Question: >
<URL>
Some of my lines in vim are getting weird horizontal lines in the leading whitespace. I don't know why. Maybe a plugin I have installed?
Here's a picture

Only some lines get them. I've tried closing and opening the file.
Does anyone know how to turn this off?
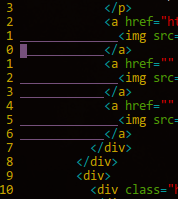
Answer: Those lines are part of the underline syntax highlighting of hyperlinks. Notice that they occur inside '<a>' tags. Some colorschemes won't underline hyperlinked content inside '<a>', but if you wanted to continue using the same colorscheme you would need to modify or override the 'HtmlHiLink' directives in the 'html.vim' syntax files.